Question: Count the number of objects in the diagram.
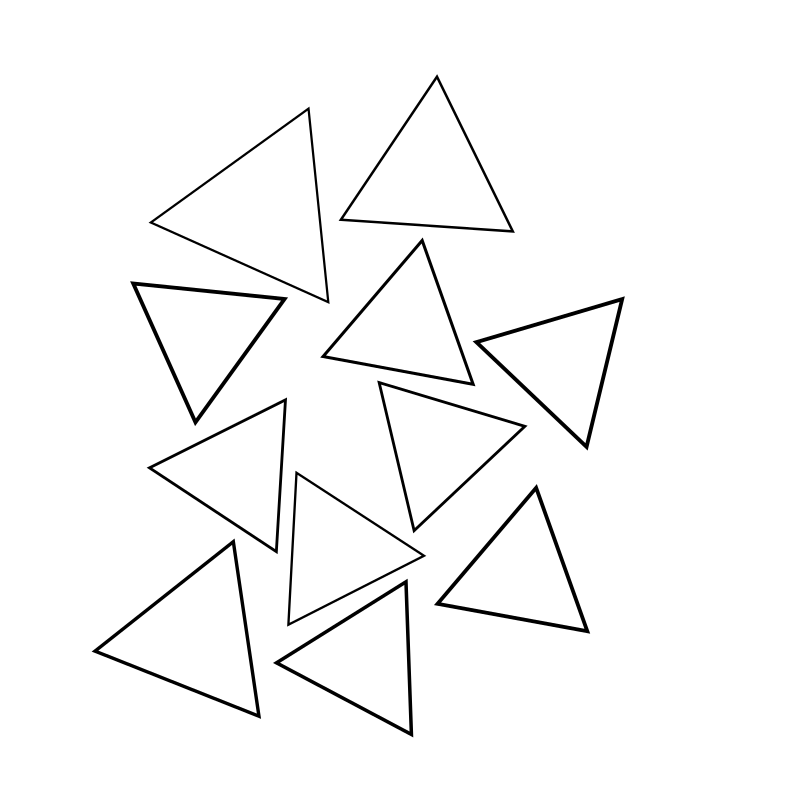
Answer: 11